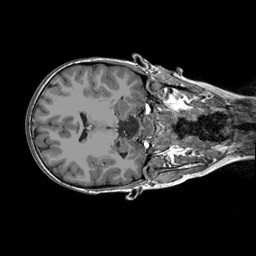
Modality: T1w
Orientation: axial
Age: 9
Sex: male
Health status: ill